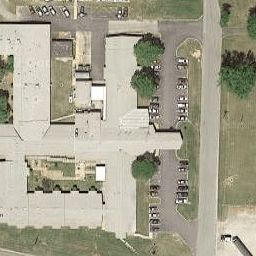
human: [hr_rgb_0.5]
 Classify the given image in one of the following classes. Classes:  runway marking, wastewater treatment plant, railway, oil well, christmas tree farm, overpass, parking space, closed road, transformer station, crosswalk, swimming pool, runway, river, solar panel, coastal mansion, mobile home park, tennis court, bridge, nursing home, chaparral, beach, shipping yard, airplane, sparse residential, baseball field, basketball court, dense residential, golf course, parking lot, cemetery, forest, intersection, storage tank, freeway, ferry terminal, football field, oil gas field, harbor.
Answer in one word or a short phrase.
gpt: nursing home